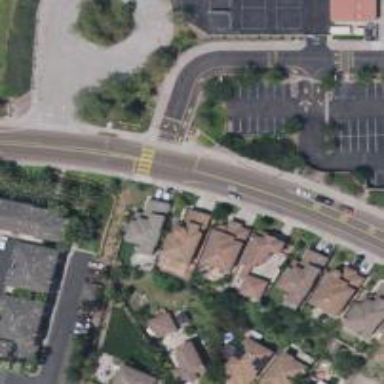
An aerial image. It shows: Marked road crossing.